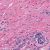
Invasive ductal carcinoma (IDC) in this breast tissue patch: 0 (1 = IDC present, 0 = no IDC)